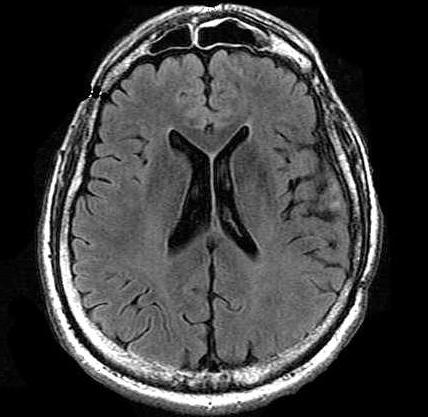
Label: notumor